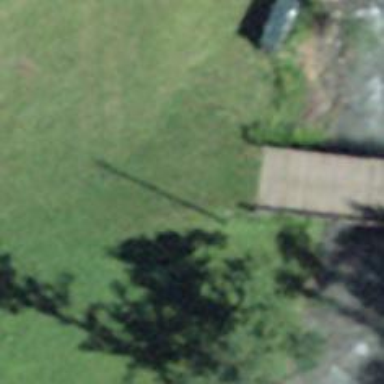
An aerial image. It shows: Path leading to bridge.